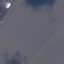
Land use / land cover: SeaLake